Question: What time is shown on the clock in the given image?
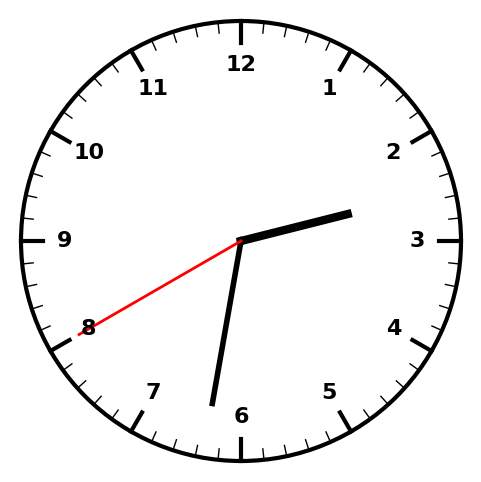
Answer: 02:31:40